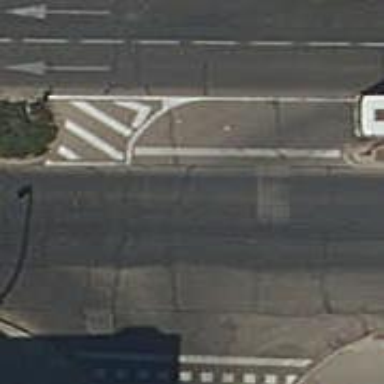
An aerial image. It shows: Tertiary road with asphalt surface and separate sidewalk.